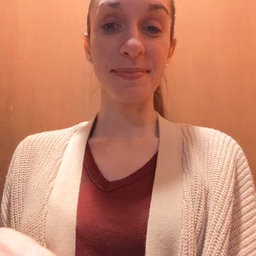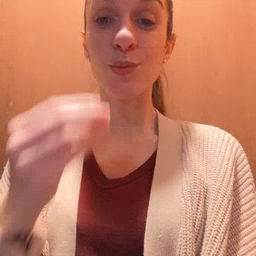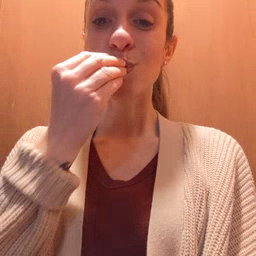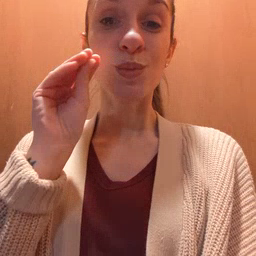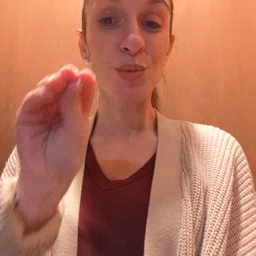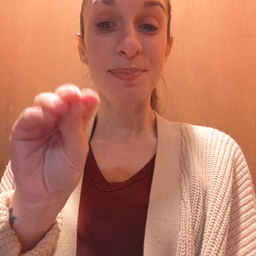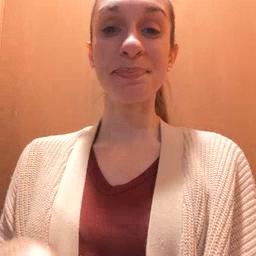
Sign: kiss